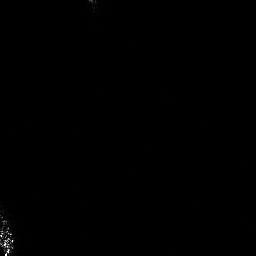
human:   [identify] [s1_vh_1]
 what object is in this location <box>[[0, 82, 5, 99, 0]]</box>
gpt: <ref>1 medium ship at the bottom left</ref>